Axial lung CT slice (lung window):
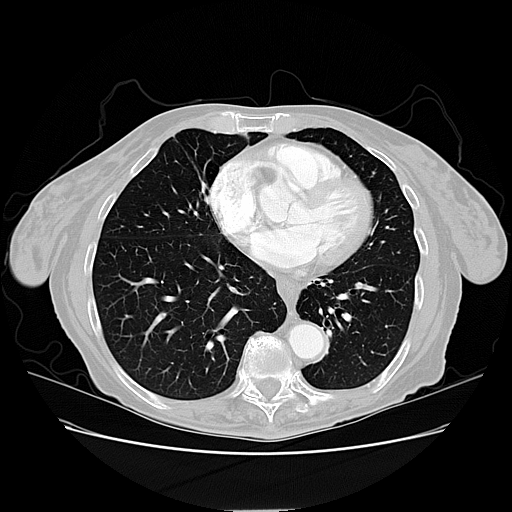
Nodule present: no